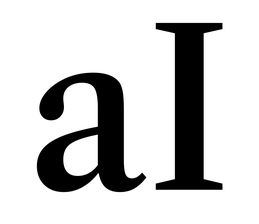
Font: LibreCaslonText_Medium